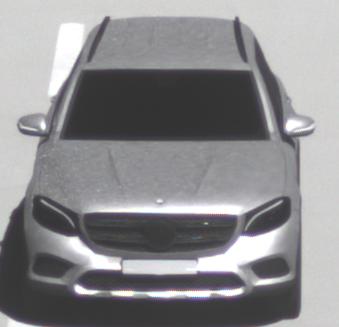
Make: Mercedes-Benz
Model: GLC 250
Detailed model: GLC (253)
Model produced from: 2015/09
Model produced until: 2018/05
Doors: 5
Color: white
Road condition: dry road
Daytime: morning or afternoon
Contrast: high contrast